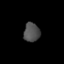
Tissue: prostate
Cell type: T cells
Senescence score: 0.6995
Nuclear area (px): 299
Mean DAPI intensity: 79.264